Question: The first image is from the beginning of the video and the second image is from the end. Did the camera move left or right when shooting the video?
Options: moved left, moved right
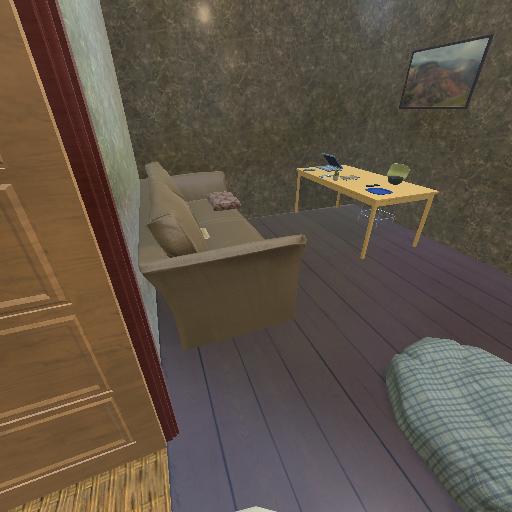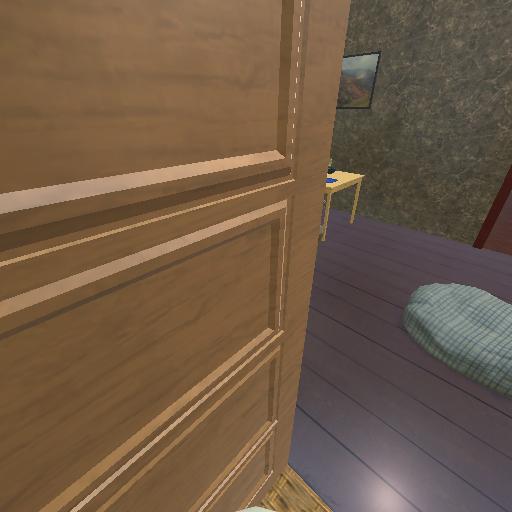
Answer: moved left